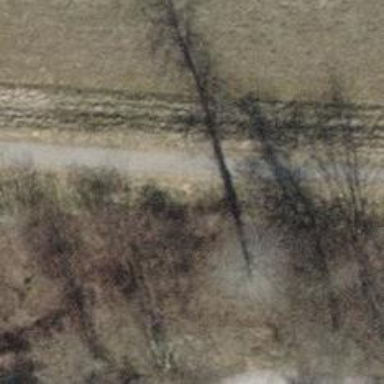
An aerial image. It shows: Bench.